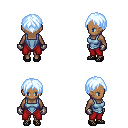
a pixel art fantasy rpg character, female body template, human, dark skin, blue vest, red pants, white cyan parted hairstyle, metal gloves, ghillies, four views (front, back, left, right), 2x2 character sprite sheet, small pixel art, hard edges, no anti-aliasing